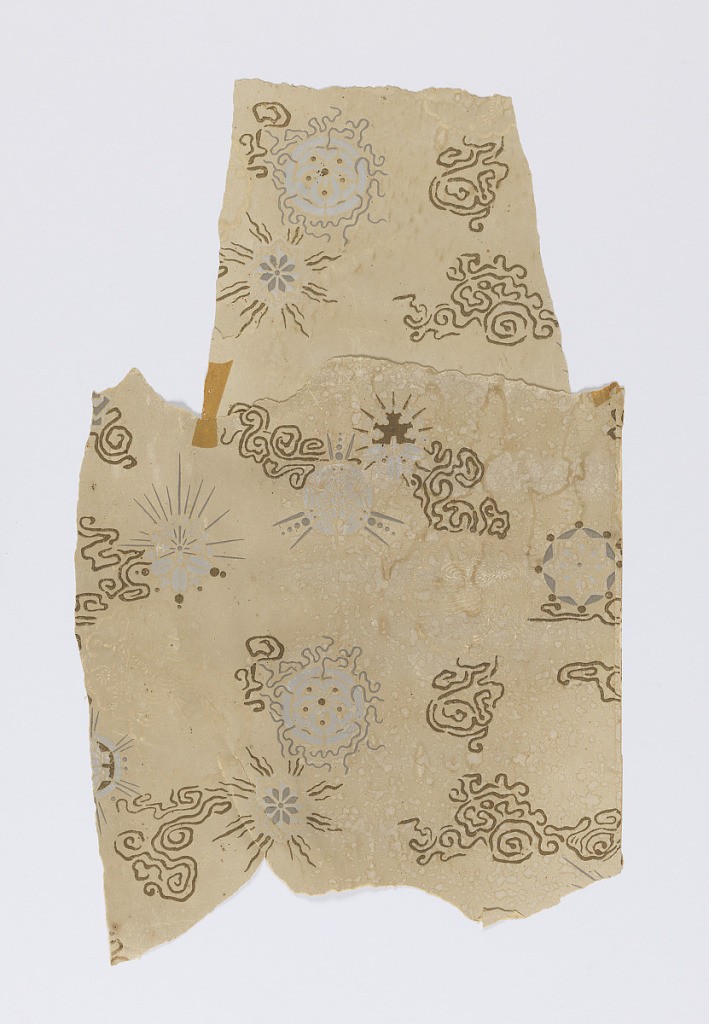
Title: Ceiling paper
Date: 1850–1900
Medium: Machine-printed
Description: Stylized floral or sunburst design, with small areas of curly lines. Printed in white and brown on tan ground.